Aerial crown-view tile of a tropical tree (Barro Colorado Island, Panama), acquired 20240813:
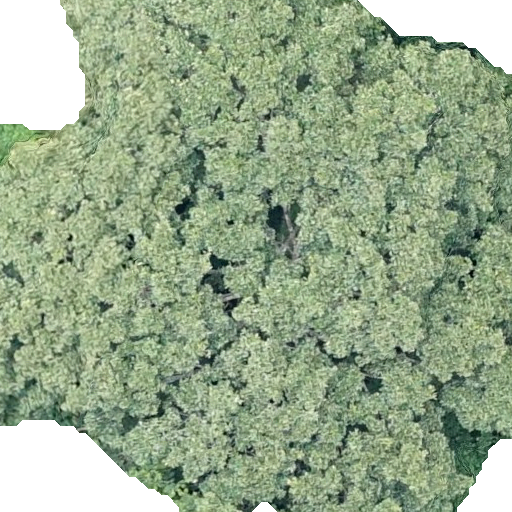
Species: Ficus obtusifolia
GBIF accepted scientific name: Ficus obtusifolia
Crown area: 441.856 m²